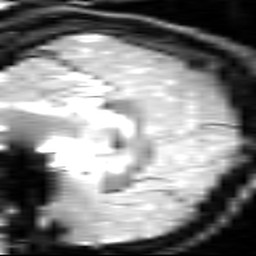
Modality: inplaneT2
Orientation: sagittal
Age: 19
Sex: male